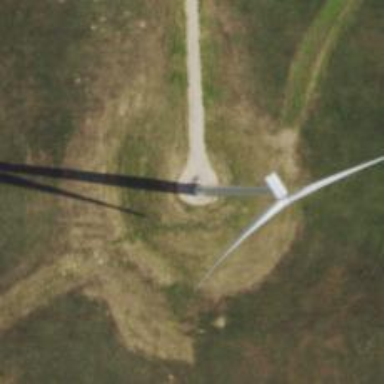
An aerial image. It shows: Wind generator using wind turbines of horizontal axis.